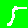
Digit: 5